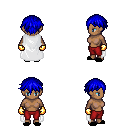
a pixel art fantasy rpg character, female body template, human, dark skin, white cape, red pants, blue short bangs hairstyle, gold gloves, black slippers, four views (front, back, left, right), 2x2 character sprite sheet, small pixel art, hard edges, no anti-aliasing